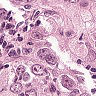
Metastatic tissue present: yes